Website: bh-photo
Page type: cart
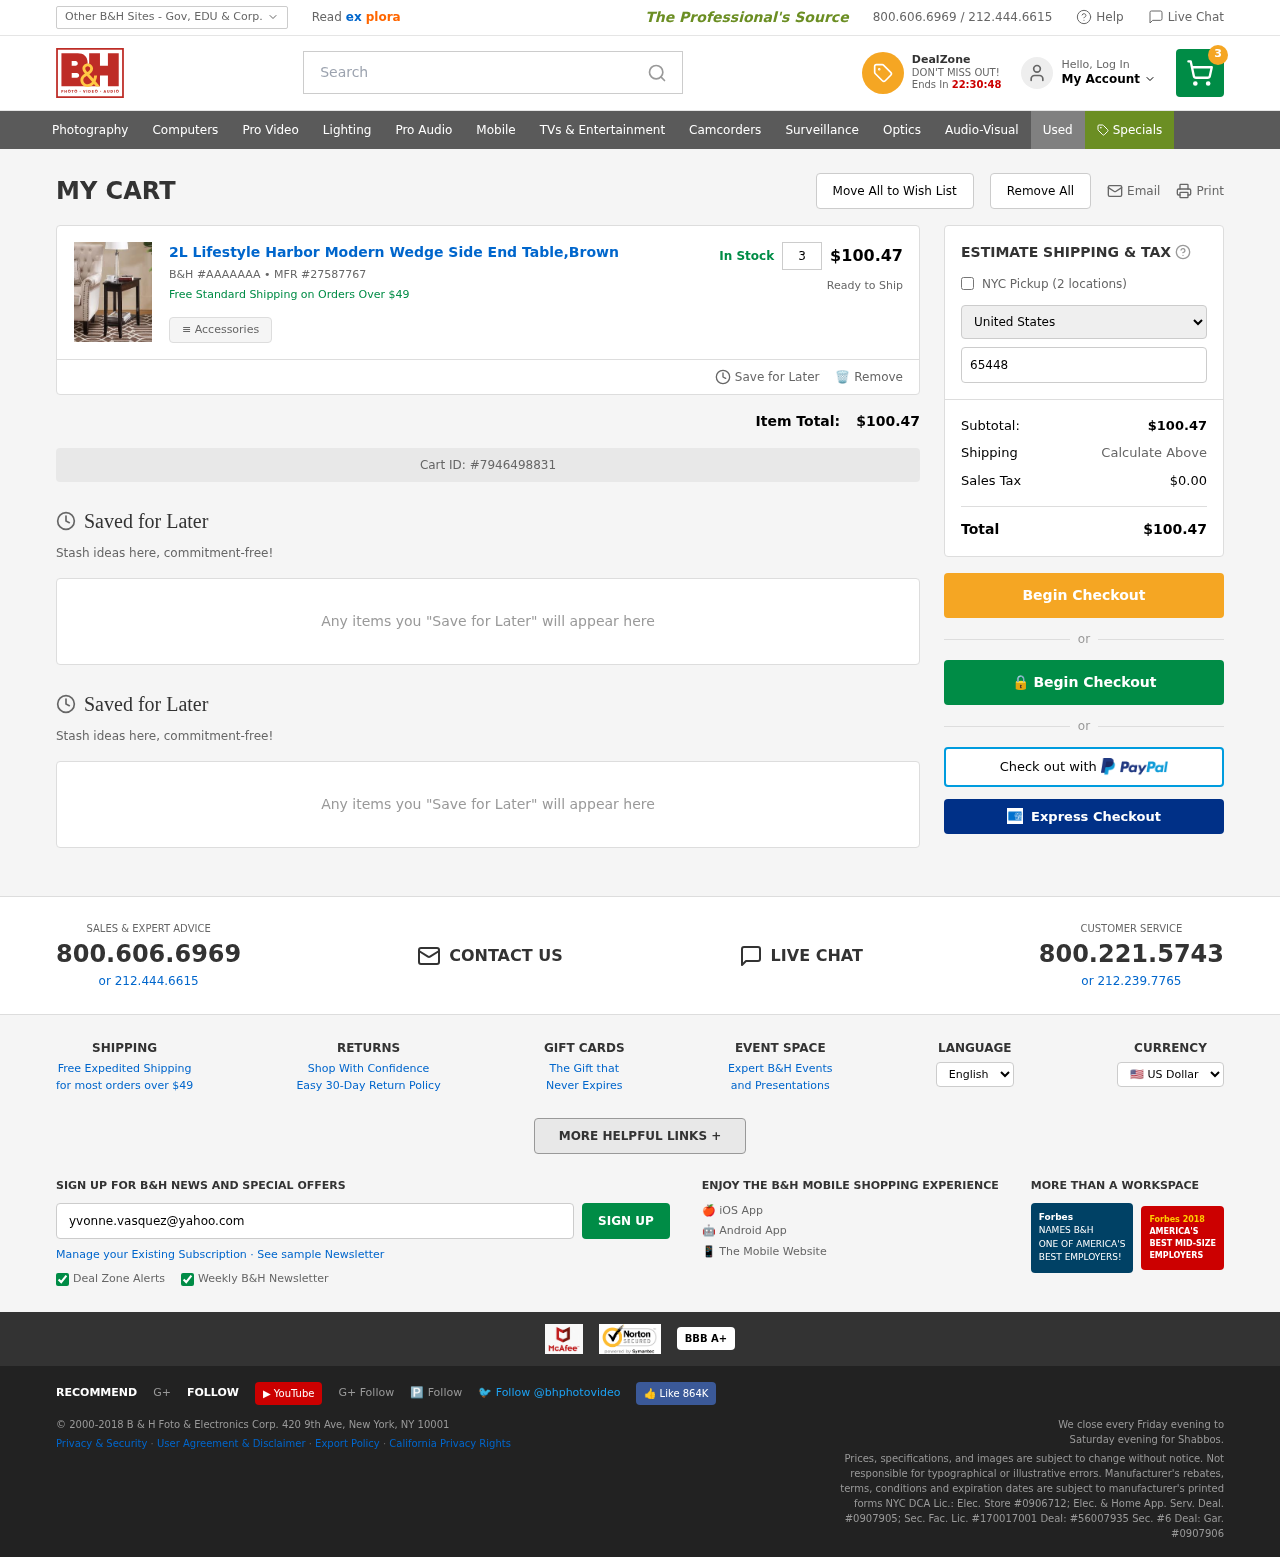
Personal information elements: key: PII_COUNTRY
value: United States
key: PII_EMAIL
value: yvonne.vasquez@yahoo.com
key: PII_POSTCODE
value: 65448
Product elements: key: PRODUCT1_NAME
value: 2L Lifestyle Harbor Modern Wedge Side End Table,Brown
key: PRODUCT1_QUANTITY
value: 3
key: PRODUCT1_SKU
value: AAAAAAA
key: PRODUCT1_MFR
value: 27587767
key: PRODUCT1_SUBTOTAL
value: $100.47
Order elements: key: ORDER_NUM_ITEMS
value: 3
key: ORDER_SUBTOTAL
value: $100.47
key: ORDER_ID
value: #7946498831
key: ORDER_TAX
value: $0.00
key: ORDER_TOTAL
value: $100.47
Search elements: key: HEADER_SEARCH
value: Search